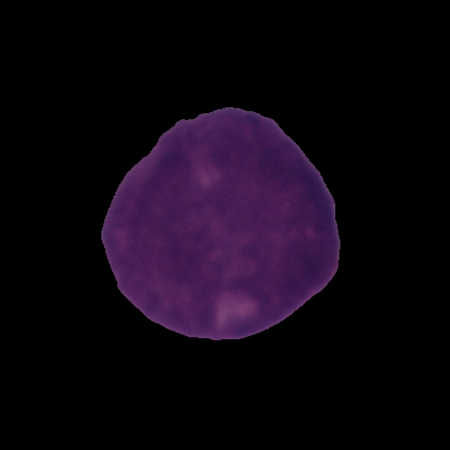
Label: cancer